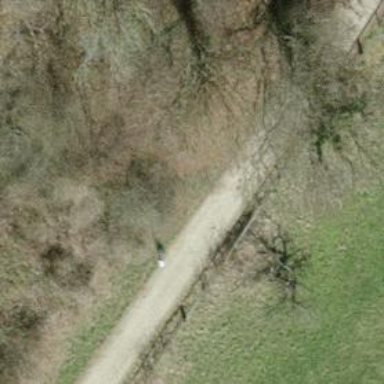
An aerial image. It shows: Bench.